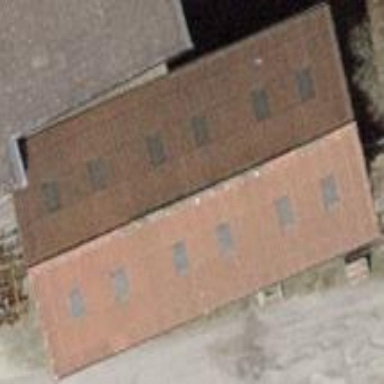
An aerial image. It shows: Building with gabled roof made of brown roof tiles. The roof is oriented along the structure of the building.